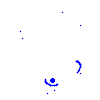
Particle: pion